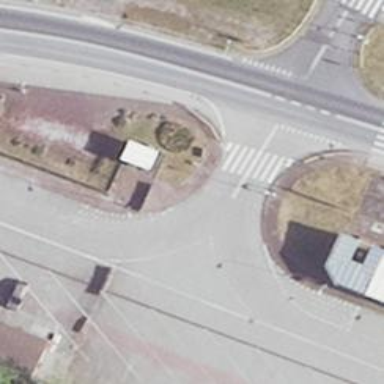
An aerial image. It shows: Zebra crossing on the road.